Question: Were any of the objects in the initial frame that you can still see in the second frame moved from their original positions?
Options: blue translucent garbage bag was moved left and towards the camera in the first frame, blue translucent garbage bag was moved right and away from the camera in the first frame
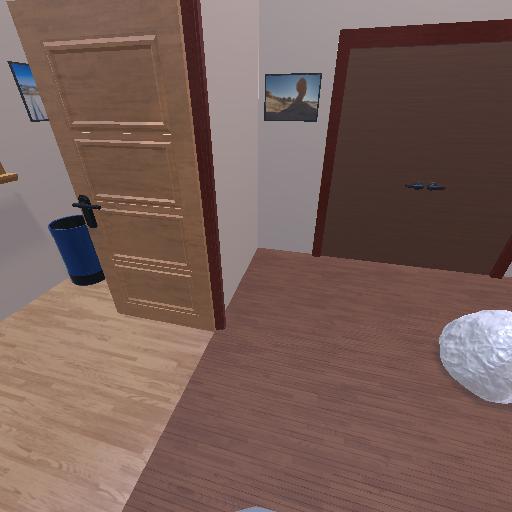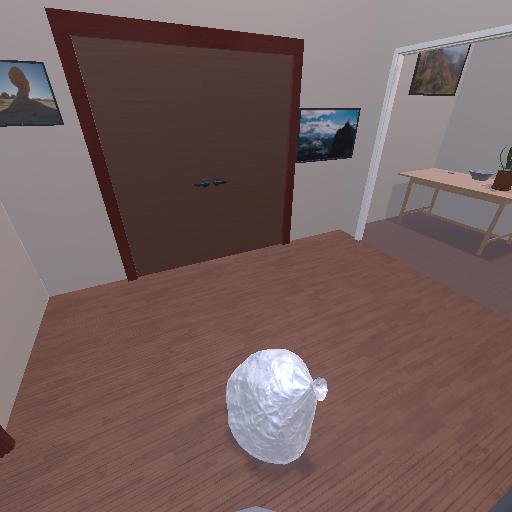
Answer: blue translucent garbage bag was moved left and towards the camera in the first frame